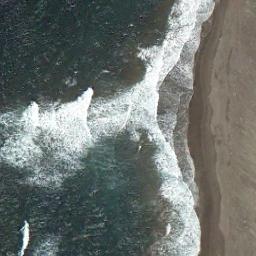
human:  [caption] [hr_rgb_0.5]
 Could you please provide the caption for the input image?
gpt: The blue sea and the brown beach .

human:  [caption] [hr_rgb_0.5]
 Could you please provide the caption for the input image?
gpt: There are white waves near the beach .

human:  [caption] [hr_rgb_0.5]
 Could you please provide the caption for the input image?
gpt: The beach with brown sand and the white waves washed ashore .

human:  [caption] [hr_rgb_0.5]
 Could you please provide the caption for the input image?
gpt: The waves were heavy around the beach .

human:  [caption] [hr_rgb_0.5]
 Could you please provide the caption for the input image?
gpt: The waves are heavy around the beach .